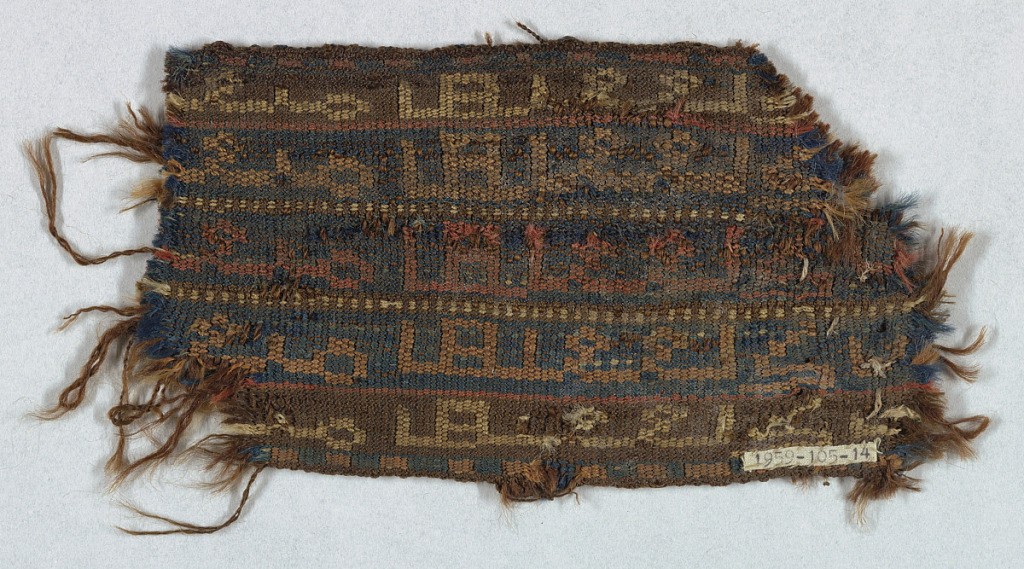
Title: Fragment
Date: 13th–15th century
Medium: wool Technique: woven
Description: Thick border with two selvedges (or loom ends?) Pattern of narrow bands of kufic inscriptions, all alike but in different color combinations: brown on tan, blue on orange, blue on red.